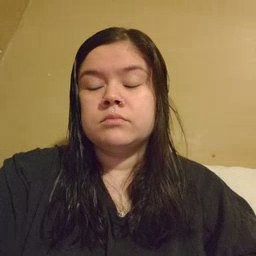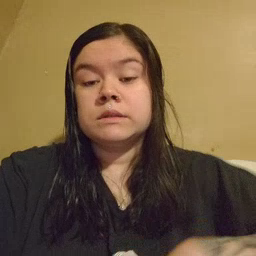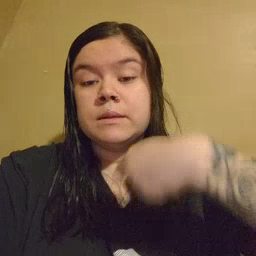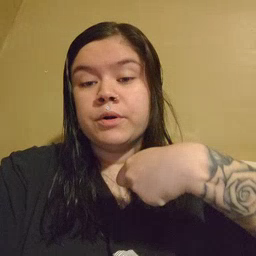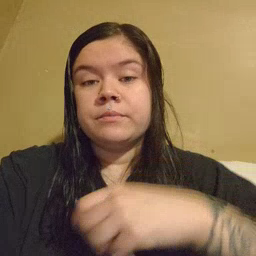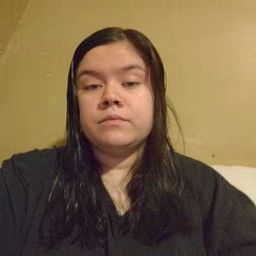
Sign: zipper